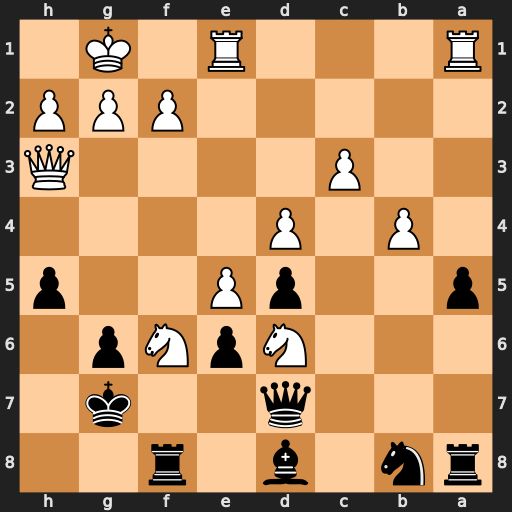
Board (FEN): rn1b1r2/3q2k1/3NpNp1/p2pP2p/1P1P4/2P4Q/5PPP/R3R1K1
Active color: b
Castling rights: -
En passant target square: -
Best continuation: Bxf6